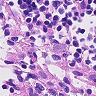
Metastatic tissue present: no